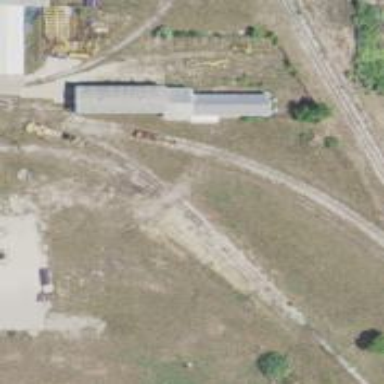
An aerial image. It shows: Railway spur service.